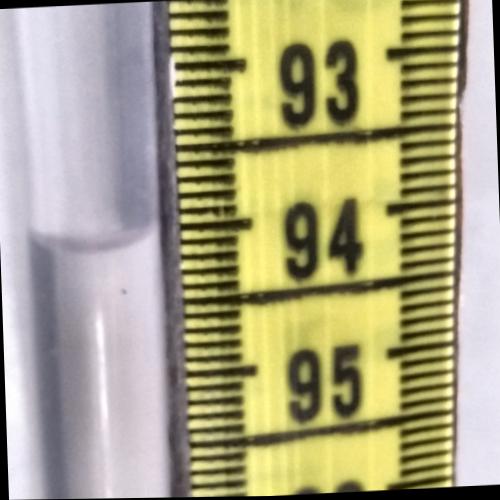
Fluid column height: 94.1 cm